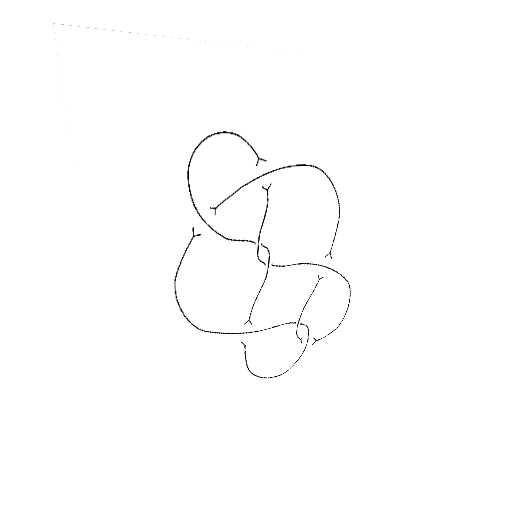
Crossing number: 8